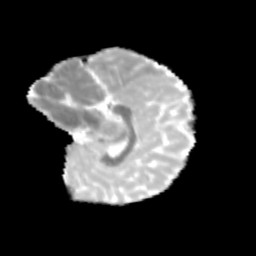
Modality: MD
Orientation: sagittal
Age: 8
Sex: female
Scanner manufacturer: siemens
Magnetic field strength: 3 T
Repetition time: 3.8 s
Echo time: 0.07 s